Field crop: tomato
Growth stage: 1
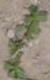
Species: portulaca